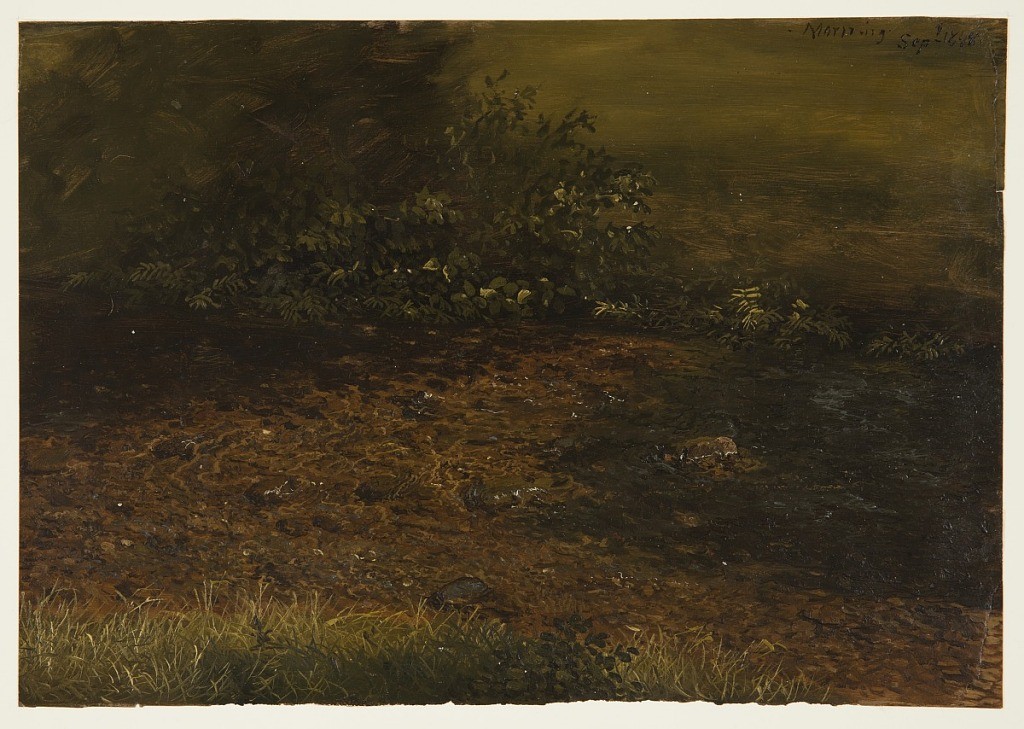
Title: Woodland Stream, Vermont
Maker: Frederic Edwin Church, American, 1826–1900
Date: September 1848
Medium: Brush and oil on tan paperboard
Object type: Drawing
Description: Landscape sketch showing a detailed view of a shallow stream in Vermont, likely near Pittsford or Rutland. The nearby grassy bank stretches across the immediate foreground along the lower margin. Just beyond, the stream's crystal clear and shallow waters flow gently over a rocky bed, rendered in shades of brown and gray. At upper center, a small bush partially contains this portion of the stream, which may be a pool. The upper left and right portions are unfinished and indistinct.